You are looking at the continuous-wavelet transform of a rotating shaft's vibration signal. Classify the rotor condition as one of: normal, misalignment, unbalance, looseness.
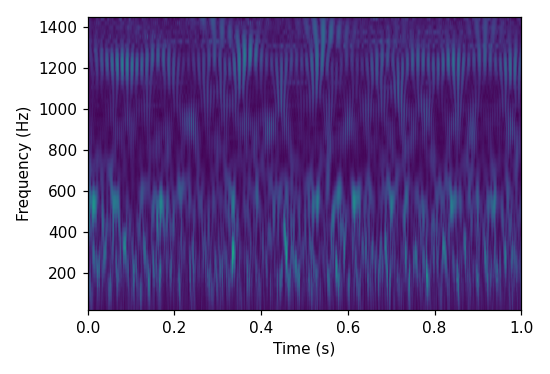
Answer: normal